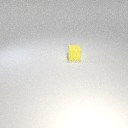
small yellow rubber cube